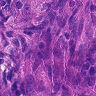
Metastatic tissue present: yes